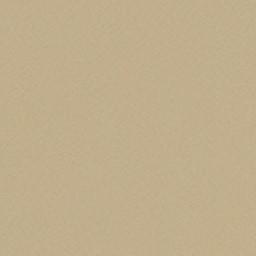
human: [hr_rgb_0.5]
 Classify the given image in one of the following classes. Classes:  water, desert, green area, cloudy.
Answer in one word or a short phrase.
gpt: desert